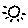
Label: sun